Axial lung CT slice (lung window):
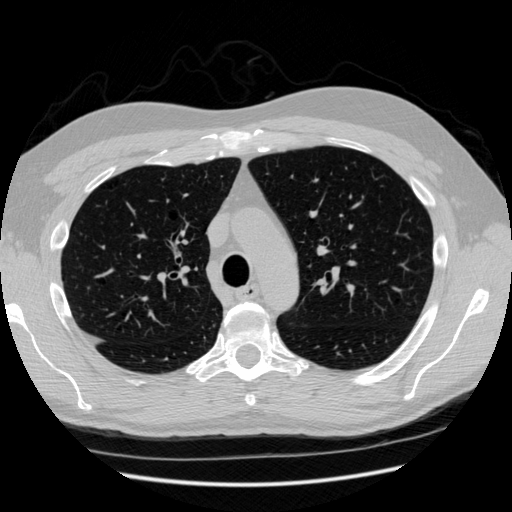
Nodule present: no